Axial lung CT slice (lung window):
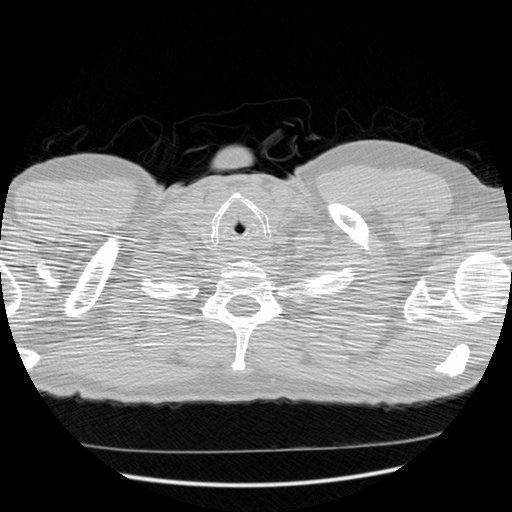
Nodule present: no